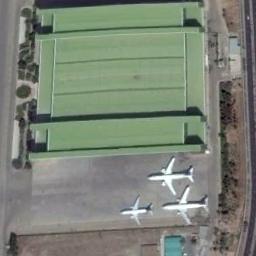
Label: airplane